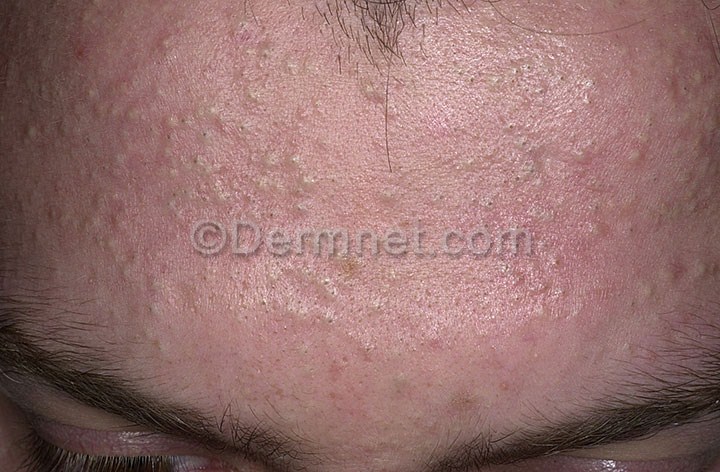
Disease: Acne and Rosacea Photos